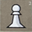
Piece: wP